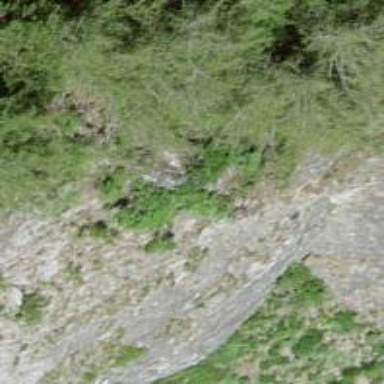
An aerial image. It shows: Cliff in nature.